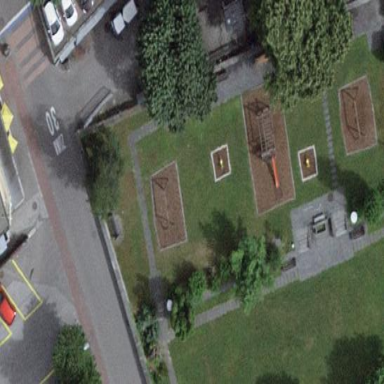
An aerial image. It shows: Playground area for leisure activities on the land.